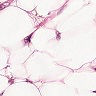
Metastatic tissue present: yes